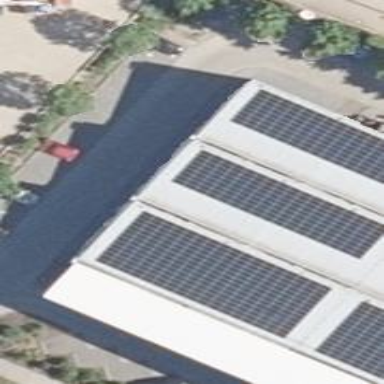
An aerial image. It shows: Solar photovoltaic panel generator installed on the roof.